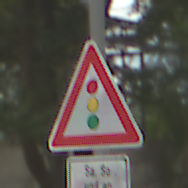
Verkehrszeichen: Lichtzeichenanlage
Zusatzzeichen unten: ZeitangabenMitBeschraenkungAufWochentage9
Umgebung: Outdoor, Suburban
Tageszeit: MorningAfternoon
Wetter: PartlyCloudy
Licht: Natural
Jahreszeit: NotSpecified
Kontrast: LowContrast